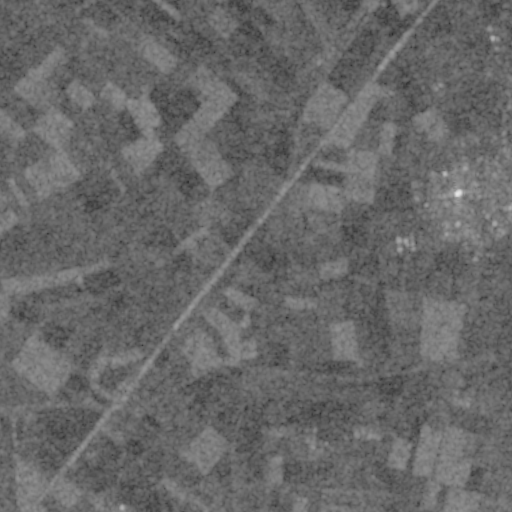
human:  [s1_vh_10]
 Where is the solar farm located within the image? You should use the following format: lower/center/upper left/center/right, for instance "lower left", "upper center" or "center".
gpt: The solar farm is located in the center left of the image.
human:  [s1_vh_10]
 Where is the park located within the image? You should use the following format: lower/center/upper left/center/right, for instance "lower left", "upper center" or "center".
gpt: There is no park in the image.

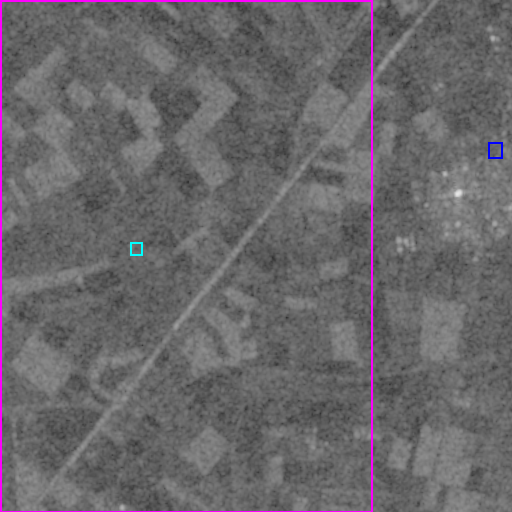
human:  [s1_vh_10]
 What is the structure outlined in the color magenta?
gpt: The structure outlined in magenta is a crop field.
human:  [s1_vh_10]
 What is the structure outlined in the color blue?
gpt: The structure outlined in blue is a park.
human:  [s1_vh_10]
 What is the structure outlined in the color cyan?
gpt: The structure outlined in cyan is a solar farm.
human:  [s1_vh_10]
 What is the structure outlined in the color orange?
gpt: There is no orange outline.